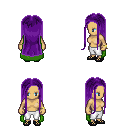
a pixel art fantasy rpg character, female body template, human, tanned skin, green cape, white pants, purple extra-long hairstyle, bracelets, ghillies, four views (front, back, left, right), 2x2 character sprite sheet, small pixel art, hard edges, no anti-aliasing